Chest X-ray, PA view. Patient: 43 years old, sex M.
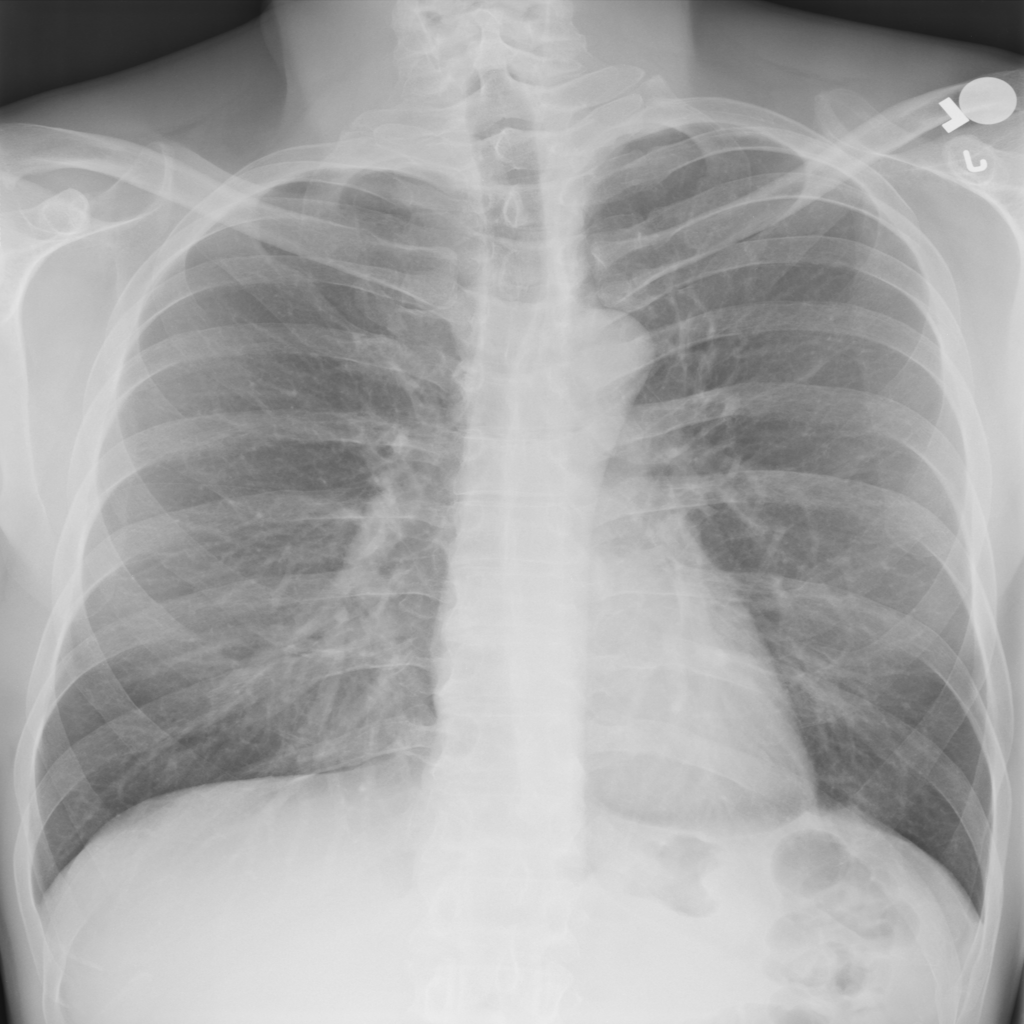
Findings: No Finding